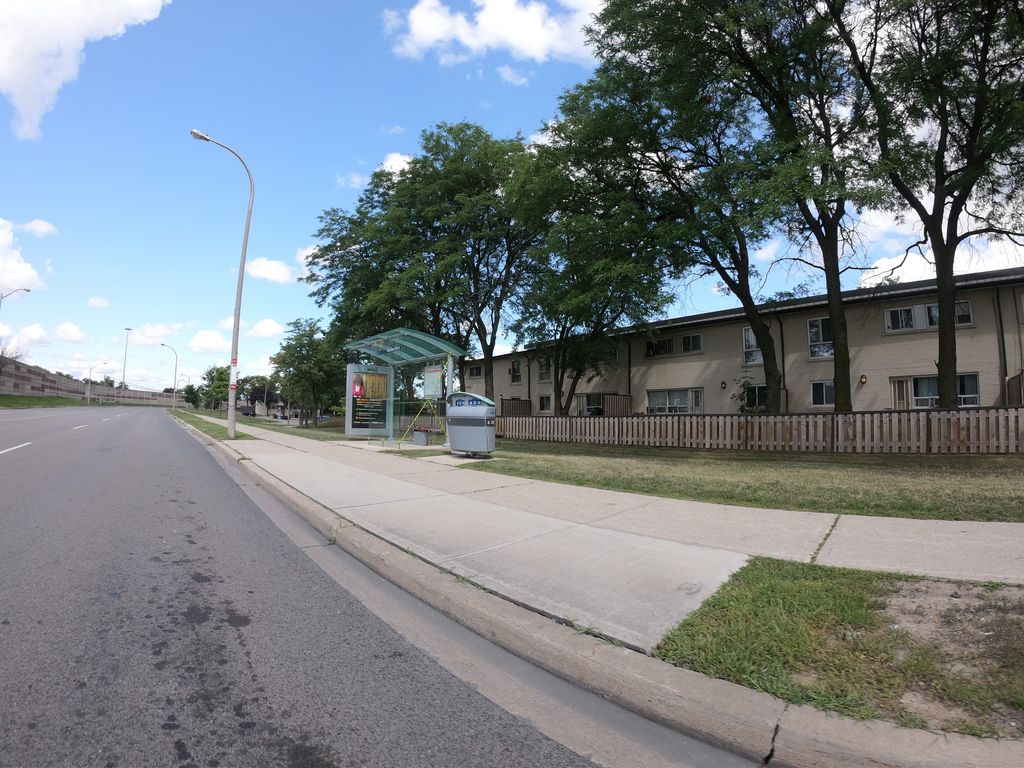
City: toronto